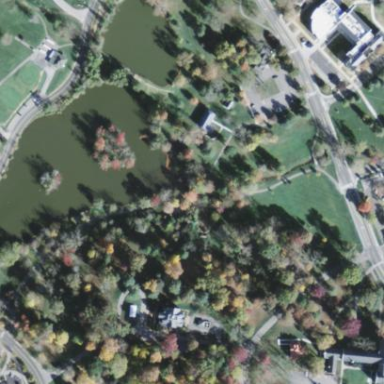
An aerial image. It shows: Park.